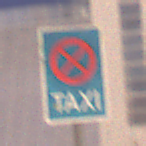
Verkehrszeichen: Taxenstand
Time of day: Night
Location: Outdoor (Urban)
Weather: Overcast
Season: Winter
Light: Artificial